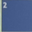
Piece: xx